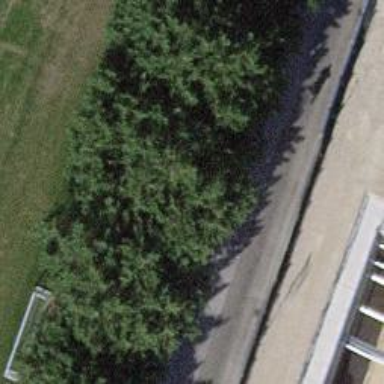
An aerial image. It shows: Avenue of deciduous broadleaved trees.